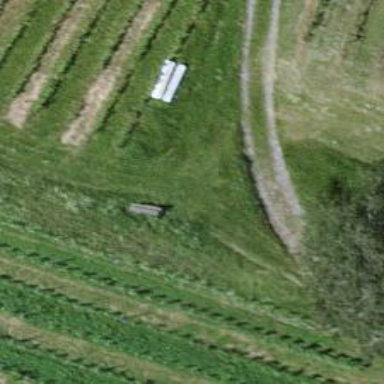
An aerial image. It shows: Bench for seating.